Question: Below I have a page design, where I have two input boxes.
Name and age.
I also have an add button.
Upon clicking the add button I have span elements with name and age

and above will be grouped, say "friends"
like wise another group, contains a list of person objects
now i have to store data like
'''
group 1-
list of objects
name - age
name - age
group 2 -
list of objects
name - age
name - age.
'''
later will submit the data.
I have tried 'var person = new Object();' , but I am looking to have key value like
'''
name: firsname , age: 23
'''
or is there any alternative way to achieve this..thanks in advance.
EDIT- i need to do this dynamically upon click add button
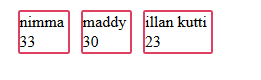
Answer: Try this:
'''
var ary = [];
var person = {};
person.name = "nimma";
person.age = 33;
ary.push(person);
person.name = "maddy";
person.age = 30;
ary.push(person);
'''
you can also do like this:
'''
var ary = [{"name":"nimma","age":33},{"name":"maddy","age":30}];
'''
<URL>